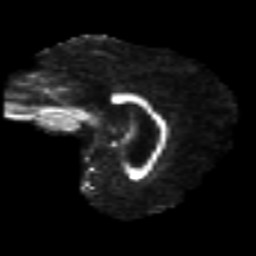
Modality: FA
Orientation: sagittal
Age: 41
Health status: ill
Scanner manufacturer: philips
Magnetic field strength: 3 T
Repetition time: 9 s
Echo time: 0.127 s